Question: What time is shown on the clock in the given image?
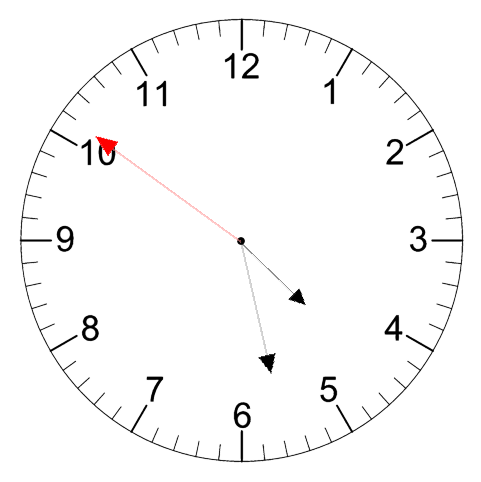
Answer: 04:27:51